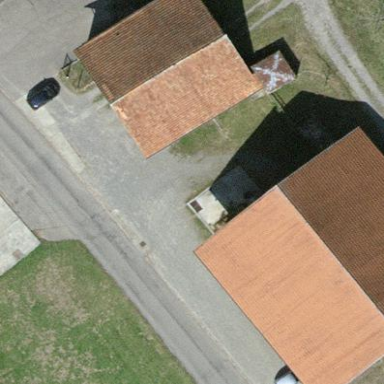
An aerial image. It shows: Isolated dwelling in farmyard.